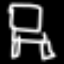
Label: chair